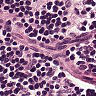
Metastatic tissue present: no